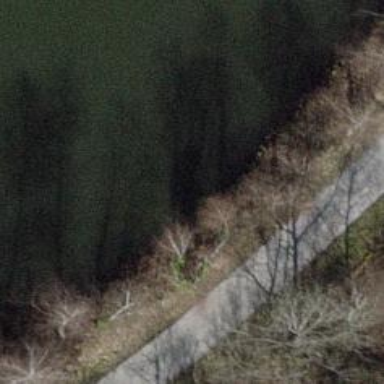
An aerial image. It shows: Ground path.